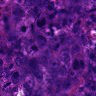
Metastatic tissue present: yes